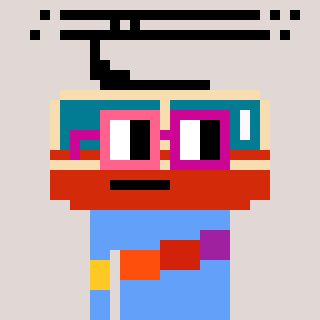
a pixel art character with square pink and red glasses, a tram wagon-shaped head and a blue-colored body on a warm background